Question: I'm trying to setup my create-react-app instance with webpack-dev-server.
This is my package.json file
'''
{
"name": "reactgs",
"version": "0.1.0",
"private": true,
"dependencies": {
"react": "^16.0.0",
"react-dom": "^16.0.0",
"react-scripts": "1.0.14"
},
"scripts": {
"start": "react-scripts start",
"build": "webpack-dev-server --entry ./node_modules/react-scripts/bin/react-scripts.js --output-filename ./dist/bundle.js --inline --progress",
},
"devDependencies": {
"webpack-dev-server": "^2.9.1"
}
}
'''
I don't have a webpack.config.js file.
When I run
'''
npm run build
'''
The output appears as

The following line runs fine.
'''
npm start
'''
I also have webpack setup fine on the same machine for a different project.
Does anyone know how to properly configure webpack for create-react-app?
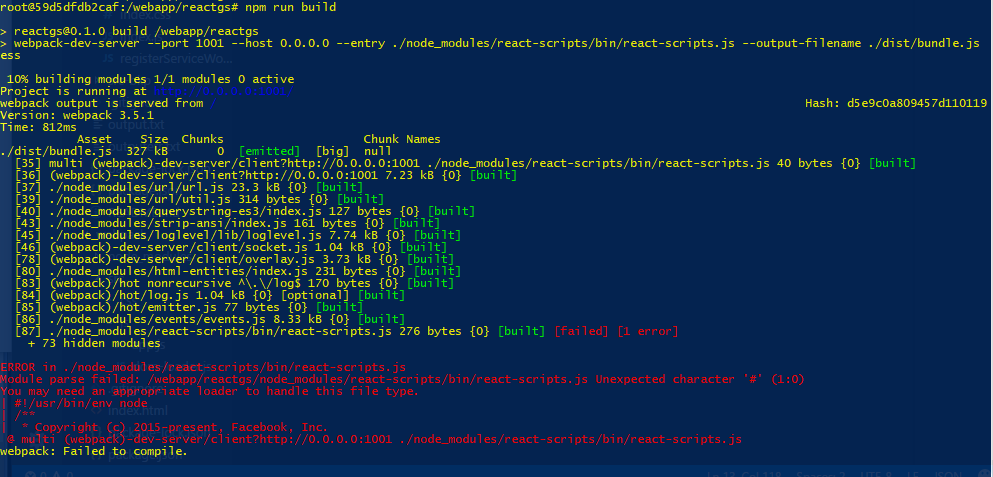
Answer: 'npm start' does the HMR for you out-of-the box. It will host your application using 'webpack-dev-server --hot' itself. You just need to hook the HMR code to tell webpack what to watch and reload as necessary.
This GitHub conversation offers a pretty decent simple solution for hooking HMR (<URL> with and without Redux.